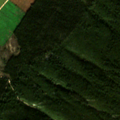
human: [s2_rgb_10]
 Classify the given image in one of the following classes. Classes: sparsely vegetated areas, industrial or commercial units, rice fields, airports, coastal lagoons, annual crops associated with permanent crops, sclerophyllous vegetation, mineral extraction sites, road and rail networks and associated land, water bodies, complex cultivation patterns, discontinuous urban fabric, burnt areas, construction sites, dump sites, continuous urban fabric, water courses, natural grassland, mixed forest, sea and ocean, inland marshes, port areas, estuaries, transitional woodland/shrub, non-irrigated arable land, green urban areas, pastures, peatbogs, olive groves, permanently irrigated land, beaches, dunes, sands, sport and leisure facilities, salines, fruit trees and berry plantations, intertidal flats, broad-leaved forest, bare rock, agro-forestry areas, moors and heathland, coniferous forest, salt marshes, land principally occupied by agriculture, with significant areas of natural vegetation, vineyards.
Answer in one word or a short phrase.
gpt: pastures, annual crops associated with permanent crops, broad-leaved forest, sclerophyllous vegetation, transitional woodland/shrub